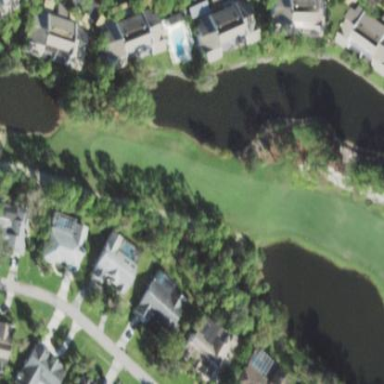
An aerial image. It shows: Golf fairway surrounded by grass.